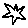
Label: star